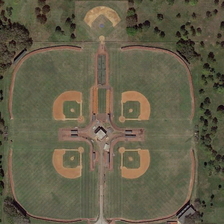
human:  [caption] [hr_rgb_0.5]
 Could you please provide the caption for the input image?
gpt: four baseball fields are surrounded by many green trees and meadows .

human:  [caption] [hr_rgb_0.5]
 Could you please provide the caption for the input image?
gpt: four baseball fields are surrounded by many green trees and meadows .

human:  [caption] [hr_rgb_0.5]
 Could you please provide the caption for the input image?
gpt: four baseball fields are surrounded by many green trees and meadows .

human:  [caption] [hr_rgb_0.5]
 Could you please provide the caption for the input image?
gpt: four baseball fields are surrounded by many green trees and meadows .

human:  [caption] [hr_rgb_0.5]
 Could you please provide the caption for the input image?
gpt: four baseball fields are surrounded by many green trees and meadows .